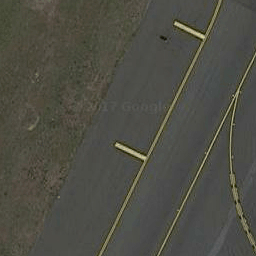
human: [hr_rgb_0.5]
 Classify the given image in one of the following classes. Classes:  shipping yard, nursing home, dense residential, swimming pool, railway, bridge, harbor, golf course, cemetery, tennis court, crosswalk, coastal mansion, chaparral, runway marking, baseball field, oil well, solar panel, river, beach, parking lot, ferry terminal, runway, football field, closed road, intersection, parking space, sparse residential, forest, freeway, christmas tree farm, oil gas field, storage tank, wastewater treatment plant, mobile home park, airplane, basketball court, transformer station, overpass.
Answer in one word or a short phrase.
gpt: runway marking